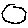
Label: circle